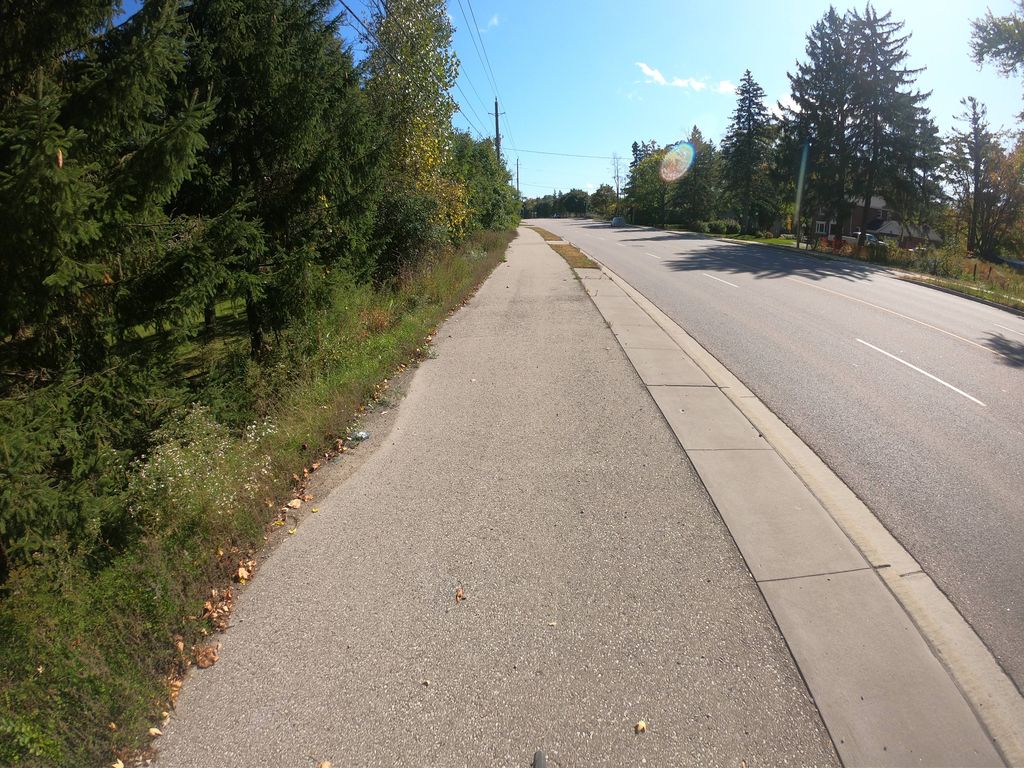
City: kitchener-waterloo